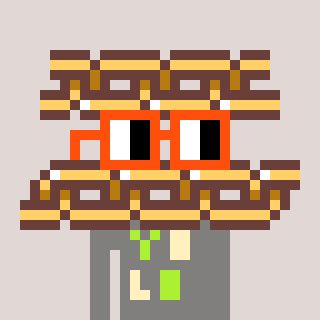
a pixel art character with square orange glasses, a chain-shaped head and a bluegrey-colored body on a warm background